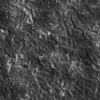
Atmospheric dust classification: not_dusty